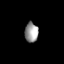
Tissue: lung
Cell type: Endothelial cells
Senescence score: 0.6331
Nuclear area (px): 260
Mean DAPI intensity: 155.008